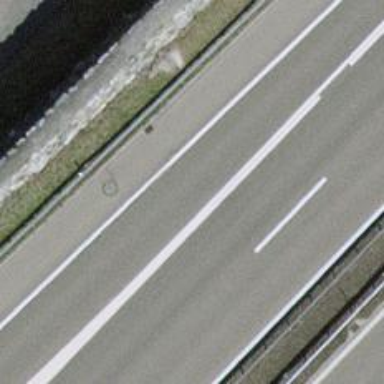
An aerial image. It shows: Asphalt motorway link.